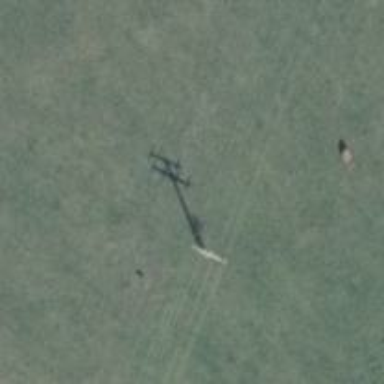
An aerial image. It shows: Power pole.